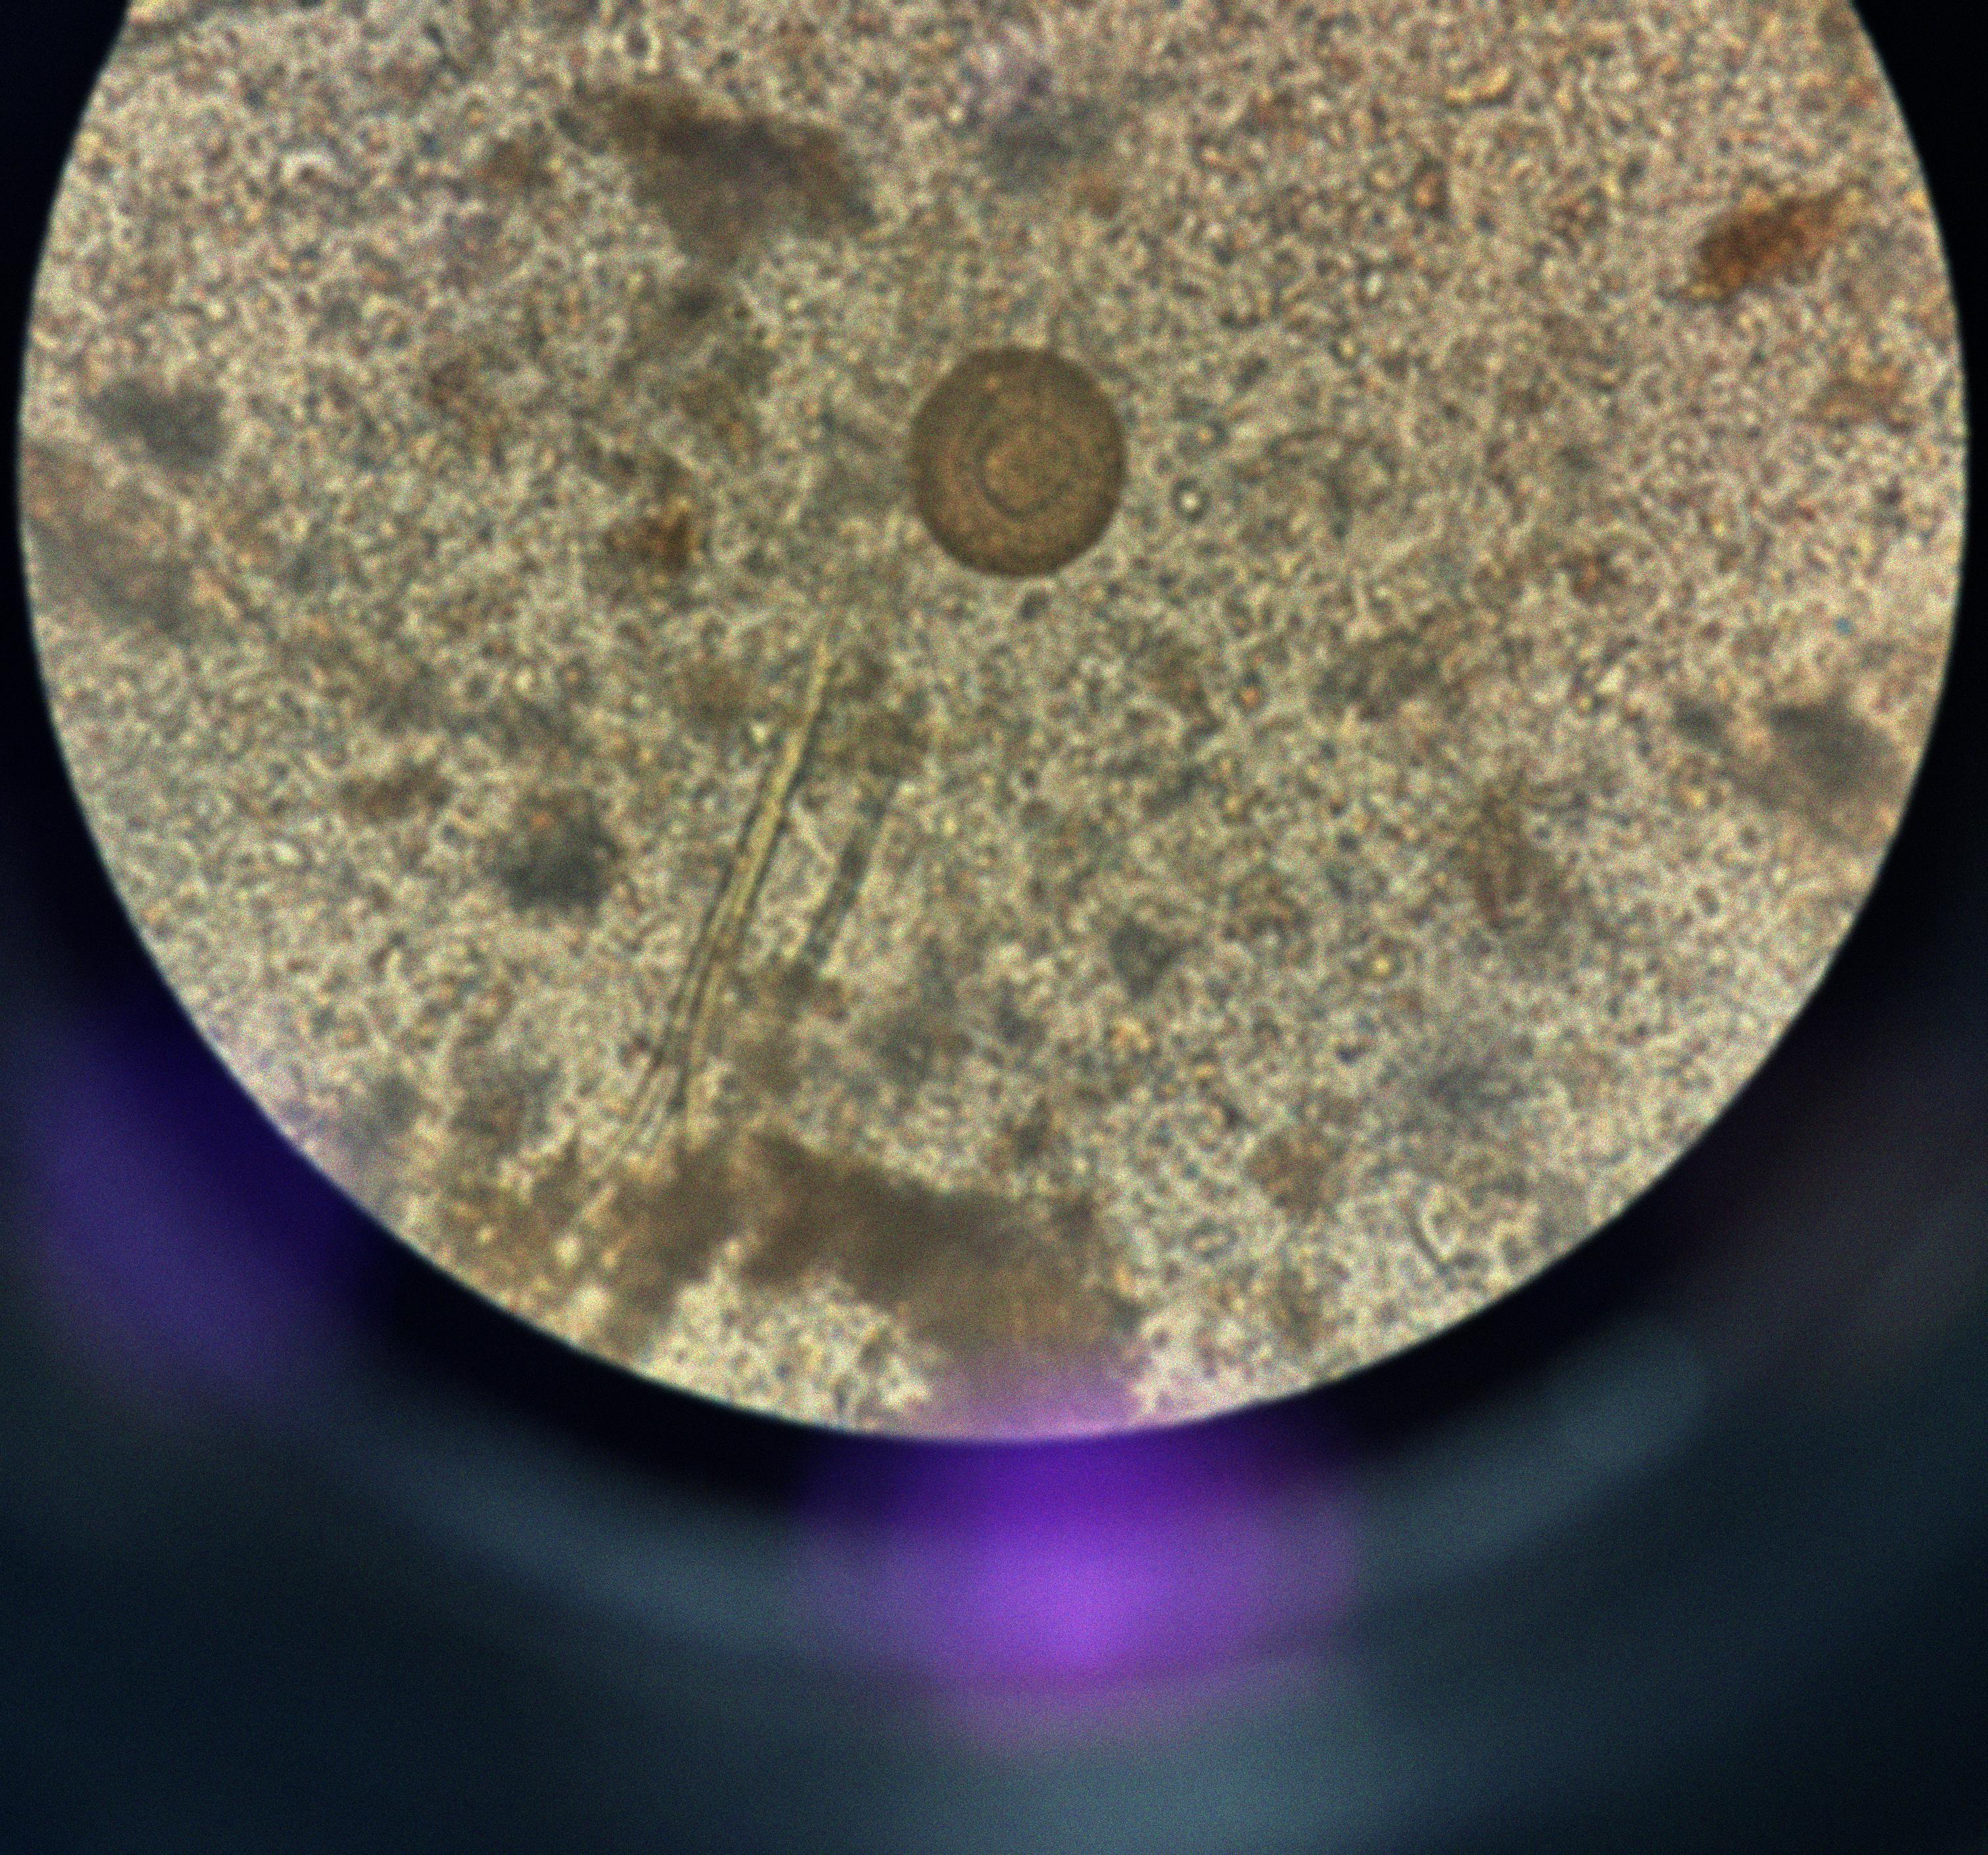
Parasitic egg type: Hymenolepis diminuta